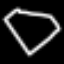
Label: diamond